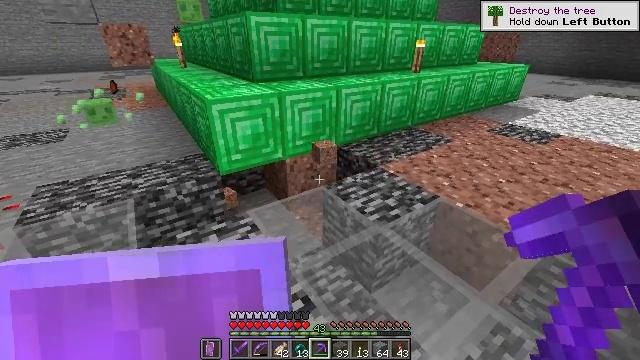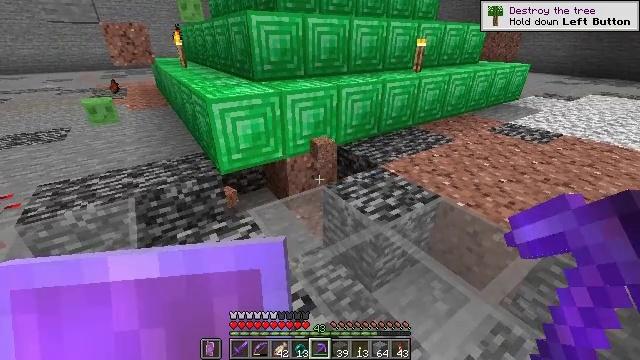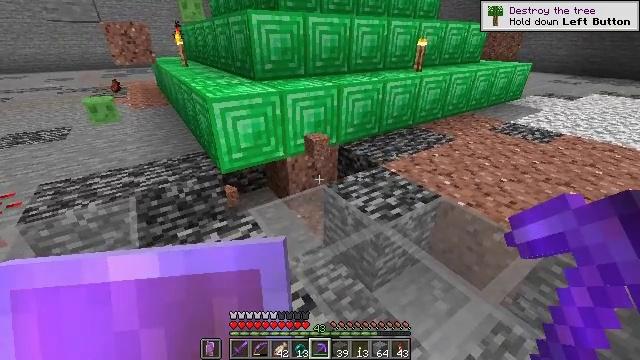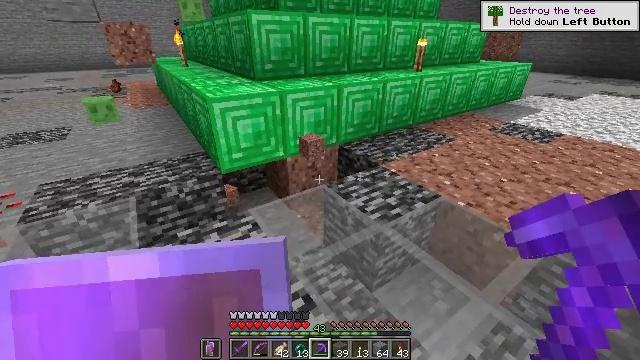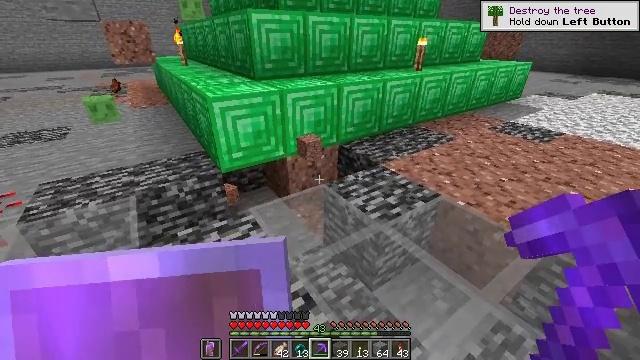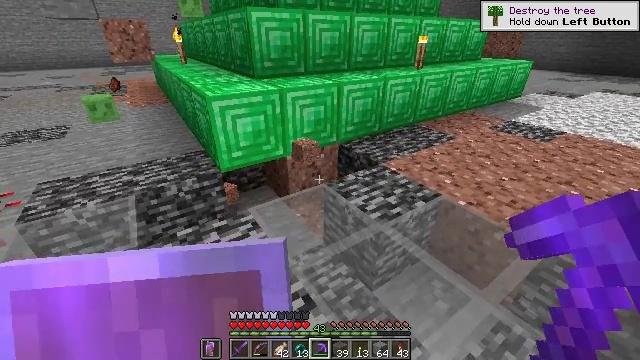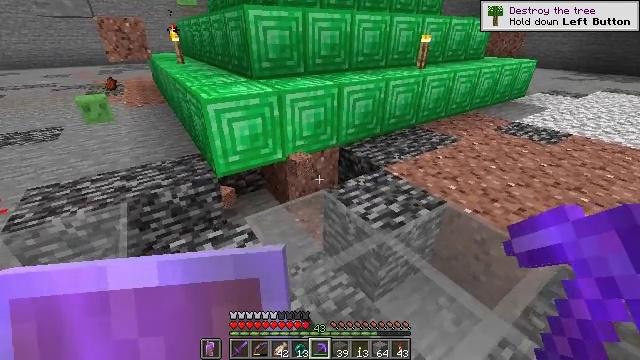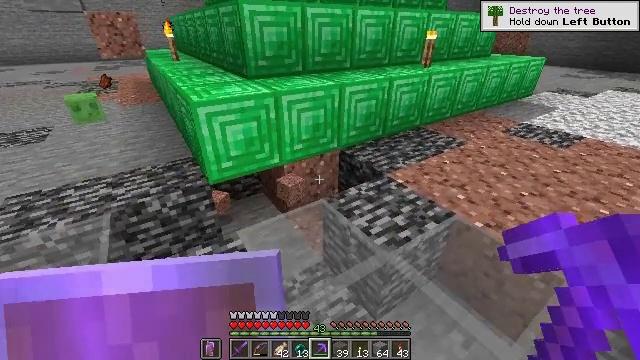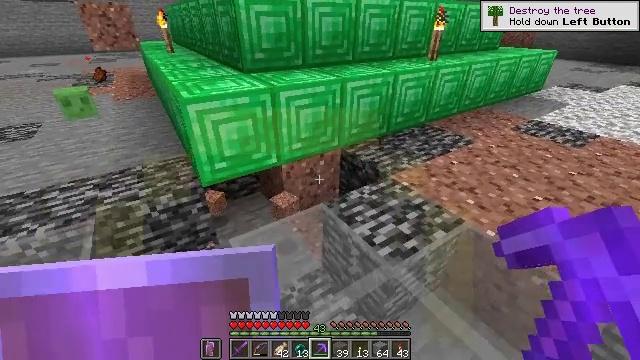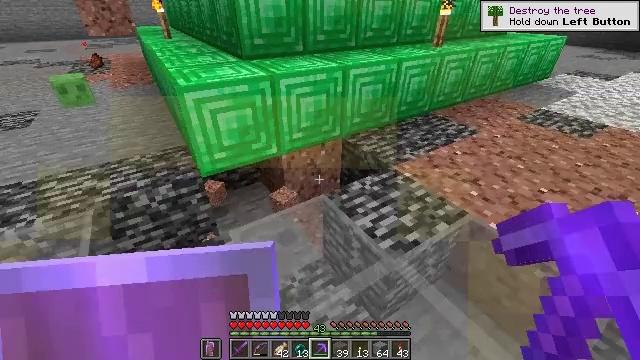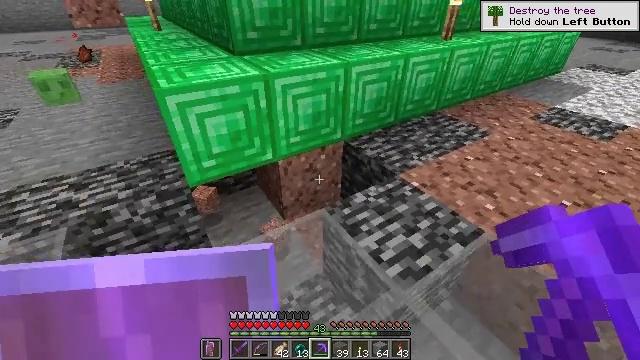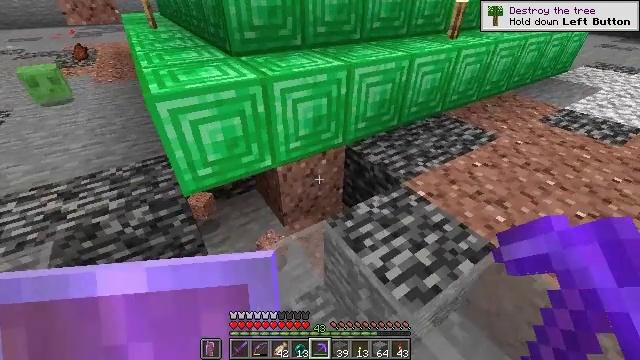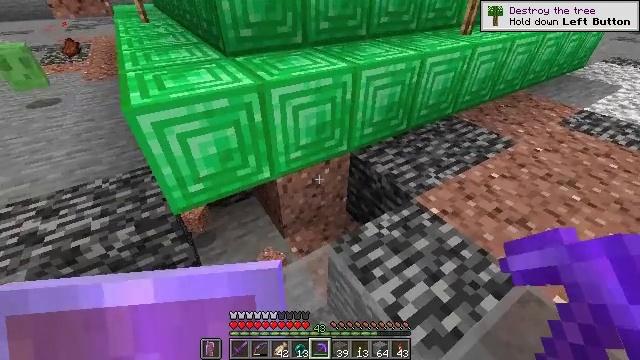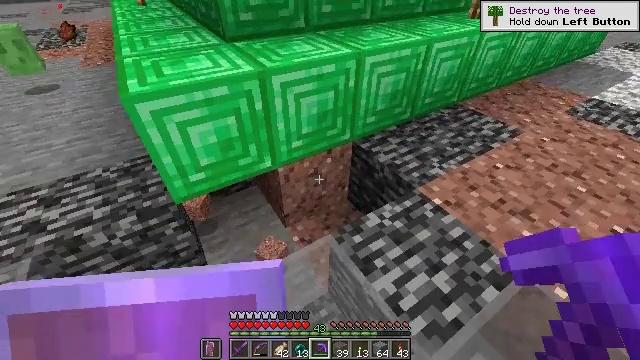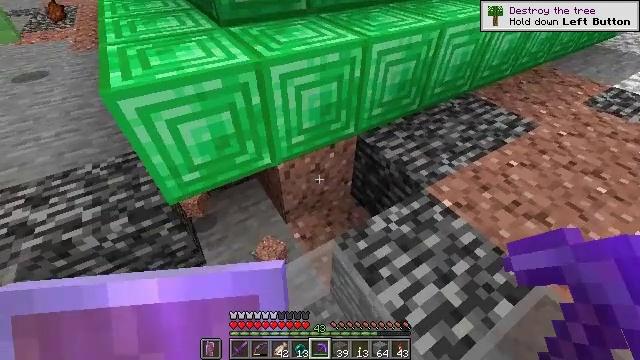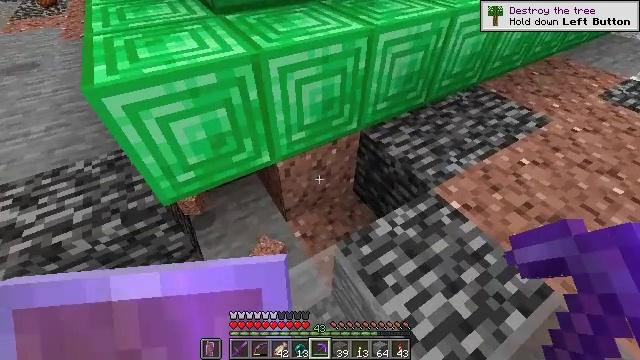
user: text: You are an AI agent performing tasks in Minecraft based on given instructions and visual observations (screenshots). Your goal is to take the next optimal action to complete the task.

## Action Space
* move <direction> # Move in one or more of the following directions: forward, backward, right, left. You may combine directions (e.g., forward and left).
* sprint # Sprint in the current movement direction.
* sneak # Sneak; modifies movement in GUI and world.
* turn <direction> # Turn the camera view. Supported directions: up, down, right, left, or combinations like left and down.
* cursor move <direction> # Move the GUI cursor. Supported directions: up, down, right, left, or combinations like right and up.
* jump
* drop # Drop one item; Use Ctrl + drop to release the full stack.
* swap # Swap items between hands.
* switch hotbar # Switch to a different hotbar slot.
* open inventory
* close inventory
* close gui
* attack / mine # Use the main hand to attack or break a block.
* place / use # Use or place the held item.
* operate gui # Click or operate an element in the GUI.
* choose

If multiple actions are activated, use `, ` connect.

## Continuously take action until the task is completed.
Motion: motion action
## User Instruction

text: Use a pickaxe to gather granite.
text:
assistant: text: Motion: no_op
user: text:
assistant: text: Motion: no_op
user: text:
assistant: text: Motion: no_op
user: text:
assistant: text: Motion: no_op
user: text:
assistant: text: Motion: move forward
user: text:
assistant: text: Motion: move forward
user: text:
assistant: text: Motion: move forward
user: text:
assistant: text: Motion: move forward, turn down
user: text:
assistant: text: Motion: move forward, turn down
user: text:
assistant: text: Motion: move forward, turn down
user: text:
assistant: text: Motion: move forward
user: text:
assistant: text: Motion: move forward, turn down
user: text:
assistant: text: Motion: move forward, turn down
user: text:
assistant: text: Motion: turn down
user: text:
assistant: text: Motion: turn down
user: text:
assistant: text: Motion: turn down
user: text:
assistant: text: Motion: turn down
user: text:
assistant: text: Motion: turn down
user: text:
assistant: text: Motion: turn down
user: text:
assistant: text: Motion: no_op
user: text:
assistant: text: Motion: no_op
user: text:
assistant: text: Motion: no_op
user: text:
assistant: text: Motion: no_op
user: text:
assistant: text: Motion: no_op
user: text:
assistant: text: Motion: no_op
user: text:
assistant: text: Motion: no_op
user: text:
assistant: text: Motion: no_op
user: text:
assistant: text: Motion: no_op
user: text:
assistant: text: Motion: no_op
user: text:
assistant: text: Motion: no_op